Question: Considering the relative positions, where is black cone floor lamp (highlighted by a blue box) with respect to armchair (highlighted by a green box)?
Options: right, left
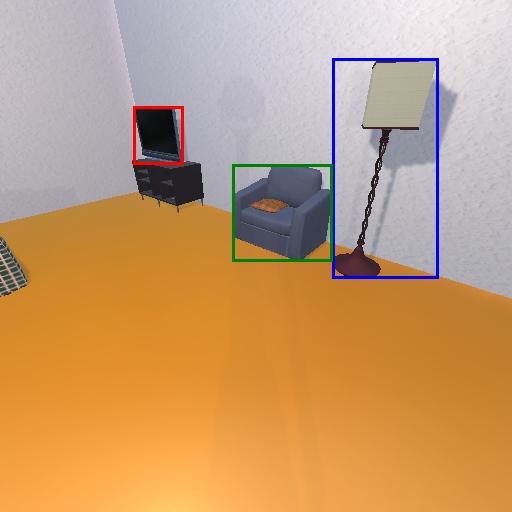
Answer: right